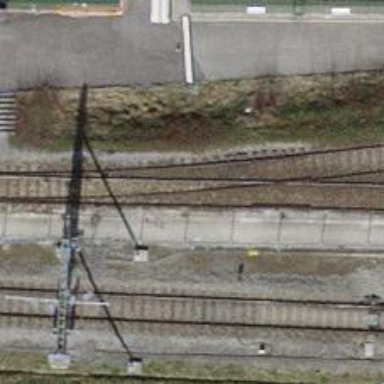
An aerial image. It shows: Railway switch.